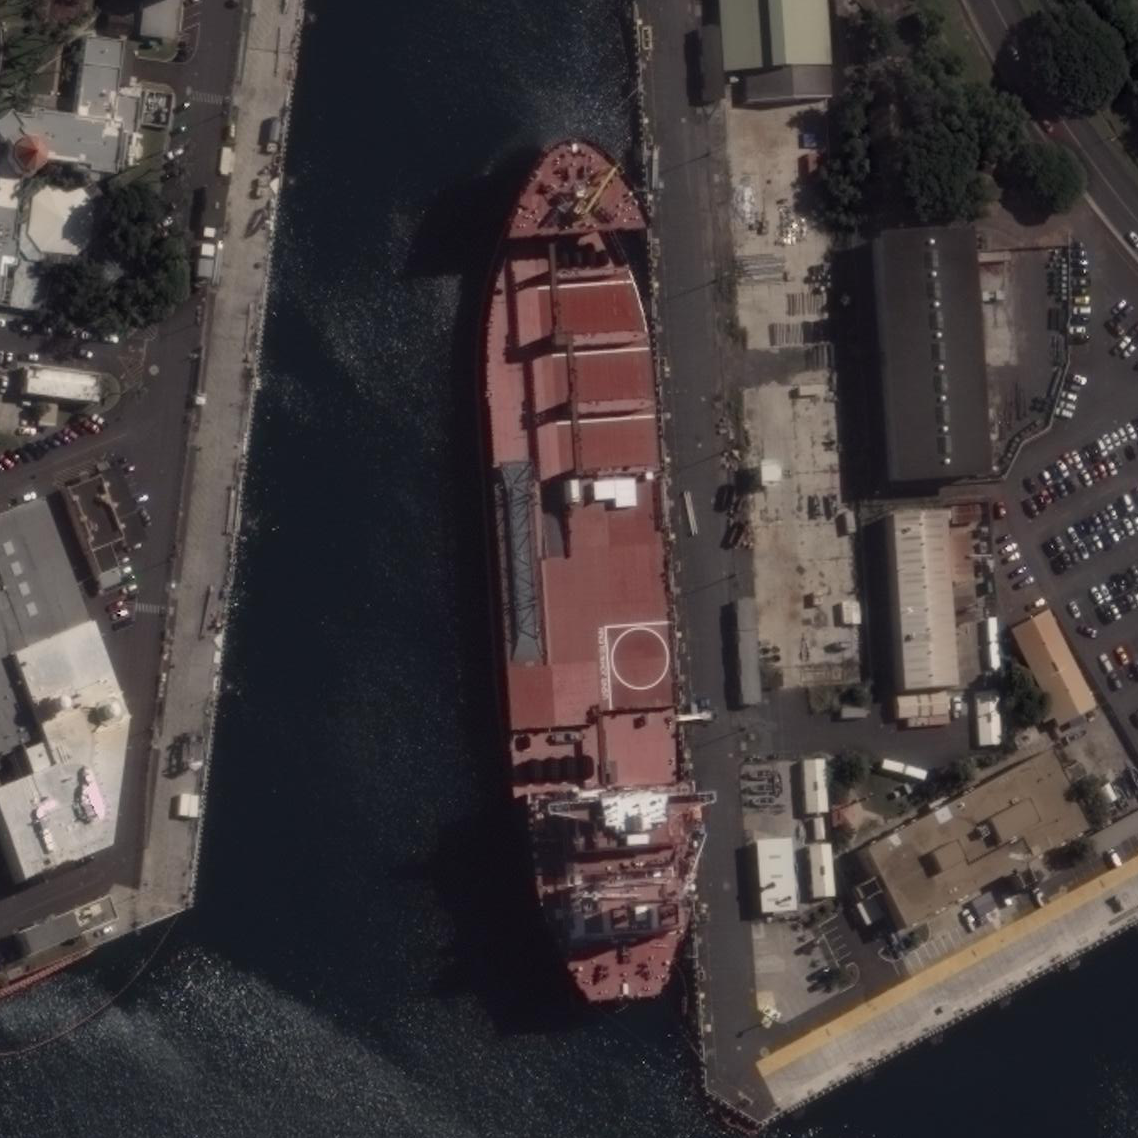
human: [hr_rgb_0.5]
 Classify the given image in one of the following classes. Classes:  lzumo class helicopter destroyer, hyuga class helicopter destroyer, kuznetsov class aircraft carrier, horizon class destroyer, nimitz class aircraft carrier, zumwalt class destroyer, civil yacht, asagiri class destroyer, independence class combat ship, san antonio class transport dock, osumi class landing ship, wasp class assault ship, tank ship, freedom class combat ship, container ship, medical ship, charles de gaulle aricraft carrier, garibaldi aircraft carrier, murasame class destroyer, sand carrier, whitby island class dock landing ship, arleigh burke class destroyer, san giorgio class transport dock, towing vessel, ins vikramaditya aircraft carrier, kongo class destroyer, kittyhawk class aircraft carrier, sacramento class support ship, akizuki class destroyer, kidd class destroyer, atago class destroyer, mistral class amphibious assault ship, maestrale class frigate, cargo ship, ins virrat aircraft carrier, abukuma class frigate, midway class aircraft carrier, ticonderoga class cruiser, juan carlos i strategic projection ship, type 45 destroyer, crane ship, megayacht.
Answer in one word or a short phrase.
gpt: Cargo ship